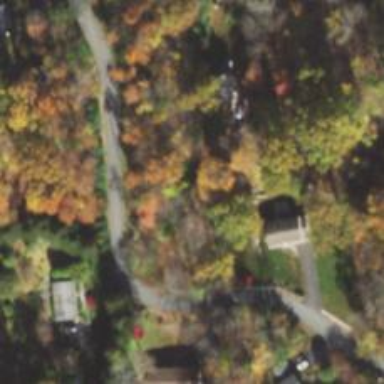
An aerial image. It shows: Driveway.